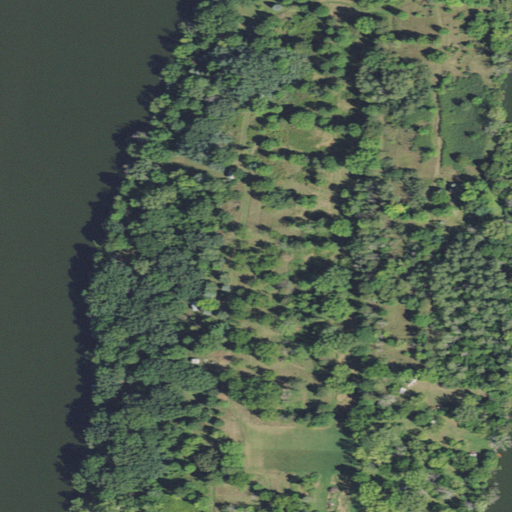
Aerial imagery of island in Wisconsin named Radloff Island containing pasture, open water, deciduous forest, woody wetlands, herbaceous wetlands, grassland, and mixed forest